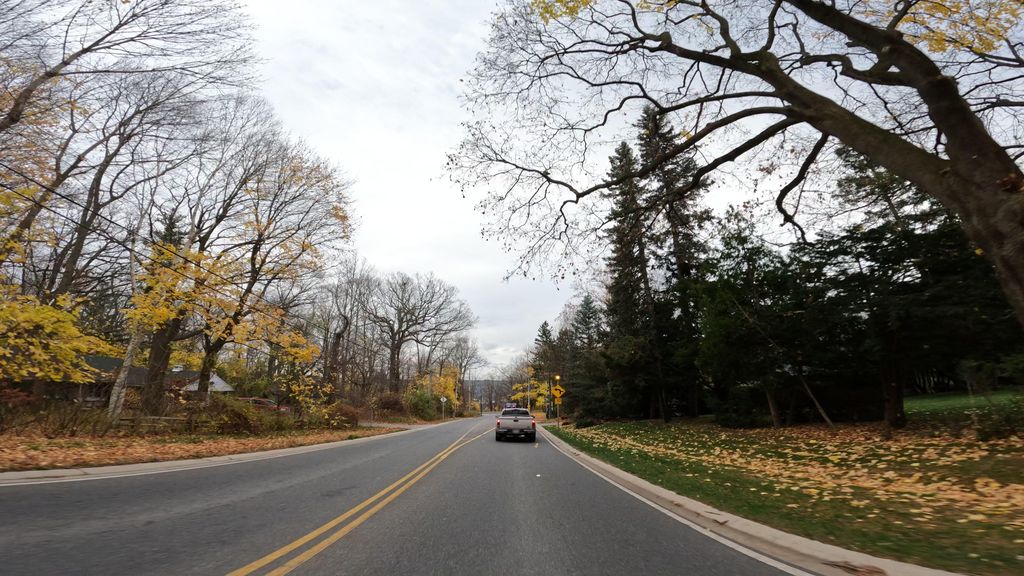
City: hamilton